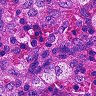
Metastatic tissue present: no